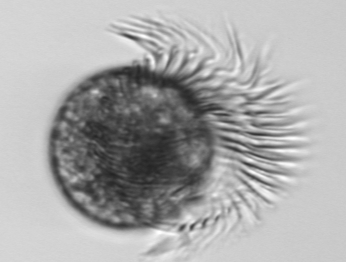
Label: Pelagostrobilidium